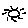
Label: sun